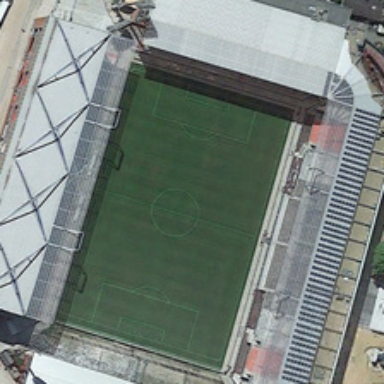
A green football field was built in the stadium .